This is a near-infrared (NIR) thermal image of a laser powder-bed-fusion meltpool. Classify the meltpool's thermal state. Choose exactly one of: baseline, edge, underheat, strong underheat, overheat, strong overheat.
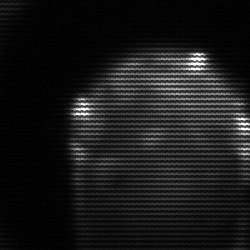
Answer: edge